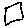
Label: square